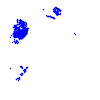
Particle: electron